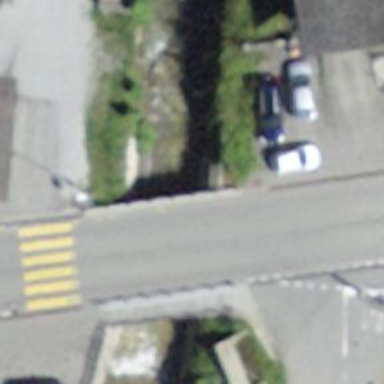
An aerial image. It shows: Secondary road crossing bridge.